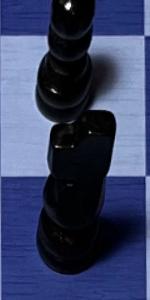
Label: Knight_Black